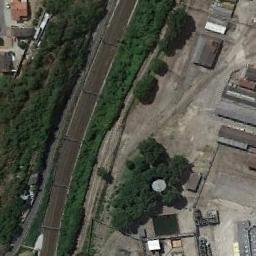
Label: railway